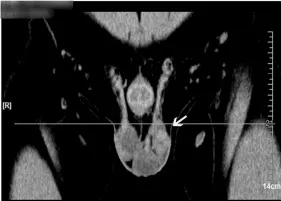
Coronal section of the enhanced CT scan. SFT, solitary fibrous tumor; CT, computed tomography.
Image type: radiology (ct)